Interaction volume radius: 10 \u00c5
Interaction volume height: 30 \u00c5
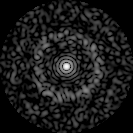
Disorder parameter: 0.8311